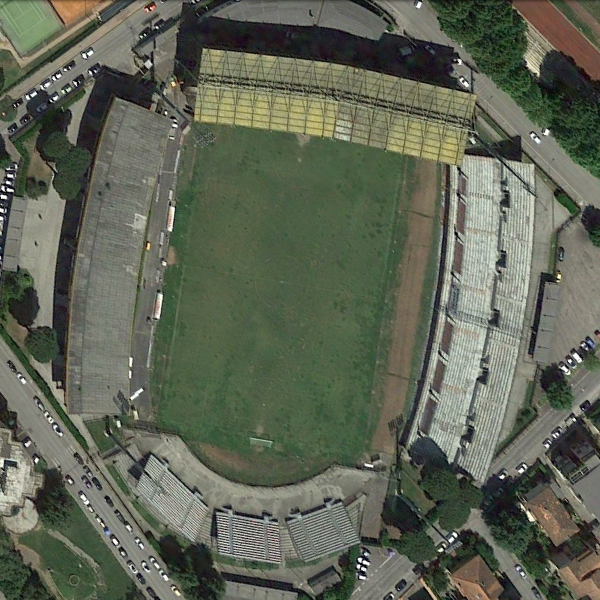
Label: Stadium